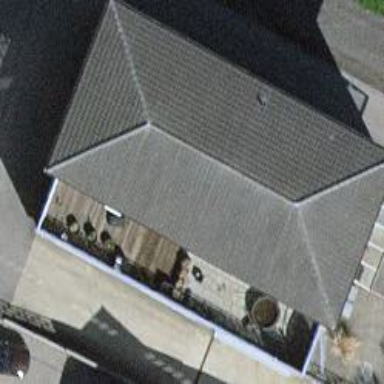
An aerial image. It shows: Building with gabled roof made of brown roof tiles.